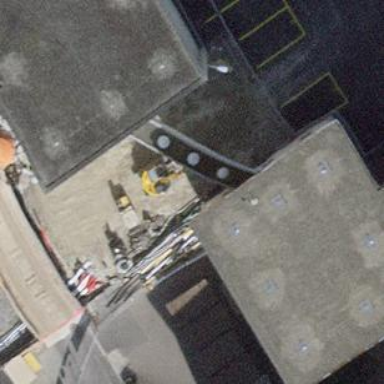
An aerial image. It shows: Building with man-made works.